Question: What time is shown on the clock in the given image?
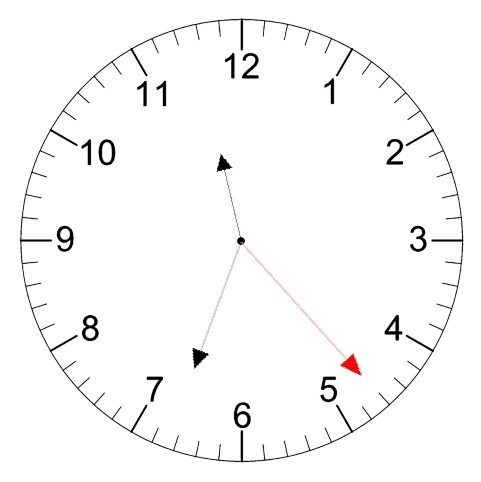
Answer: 11:33:23